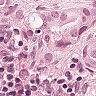
Metastatic tissue present: yes